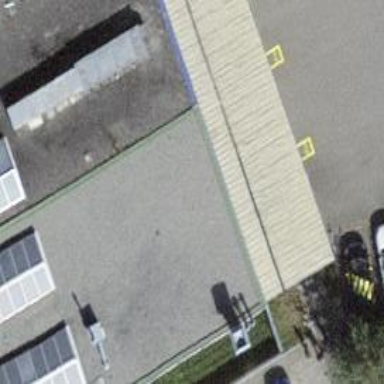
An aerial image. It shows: Charging station.